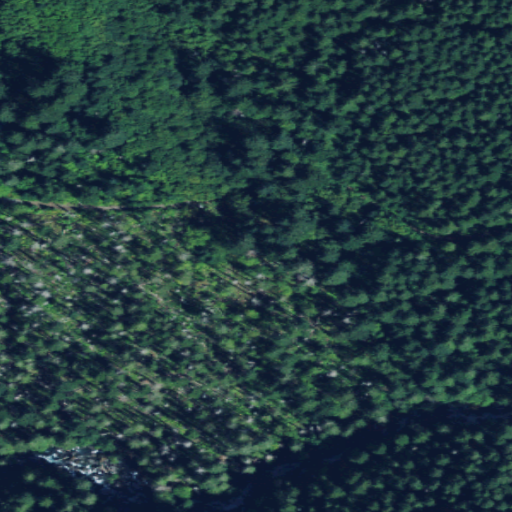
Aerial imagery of valley in Washington named Bull Elk Canyon containing evergreen forest, shrub, and mixed forest